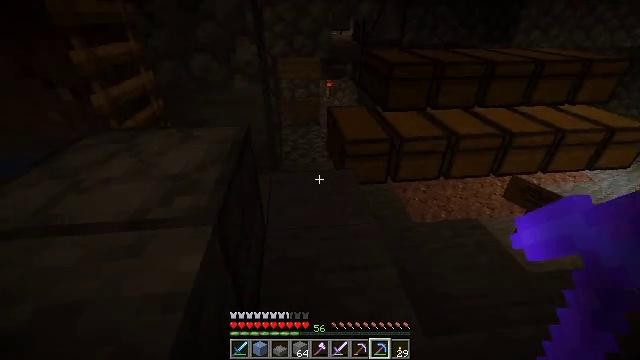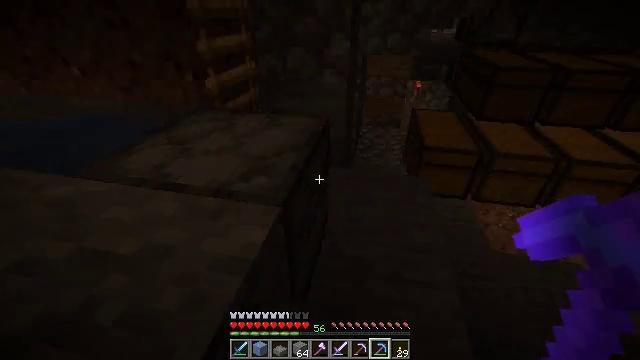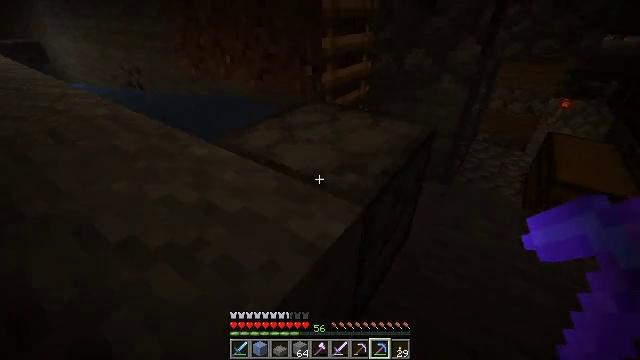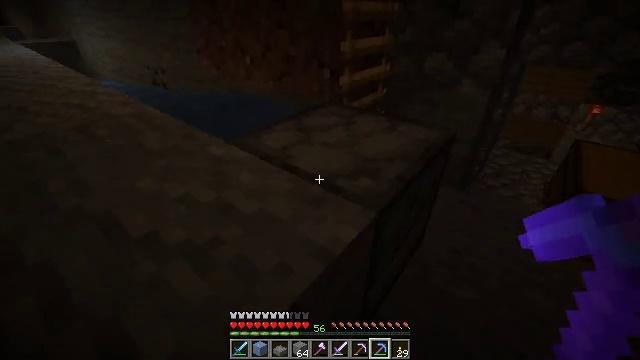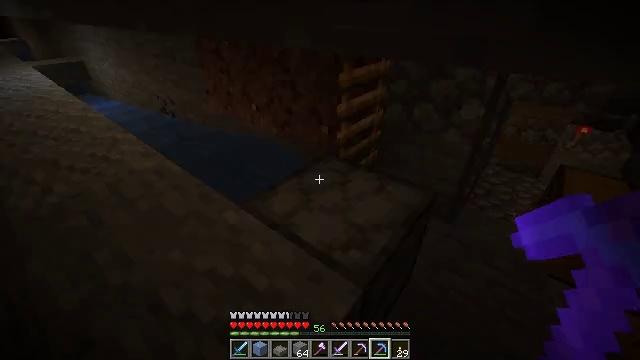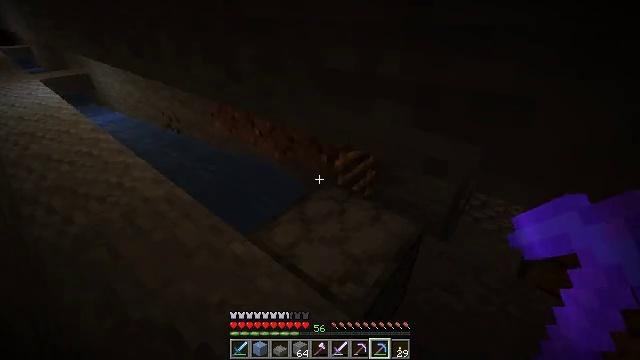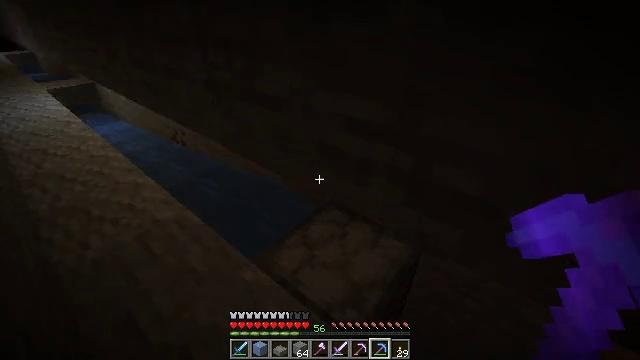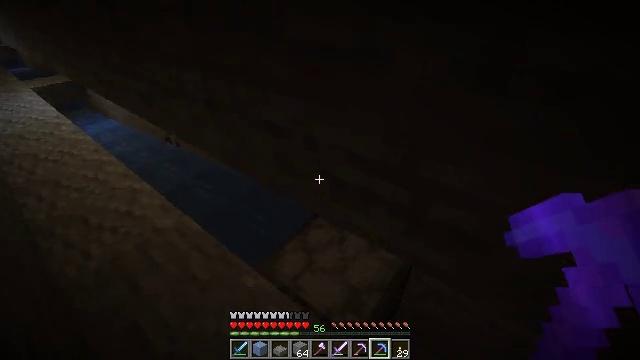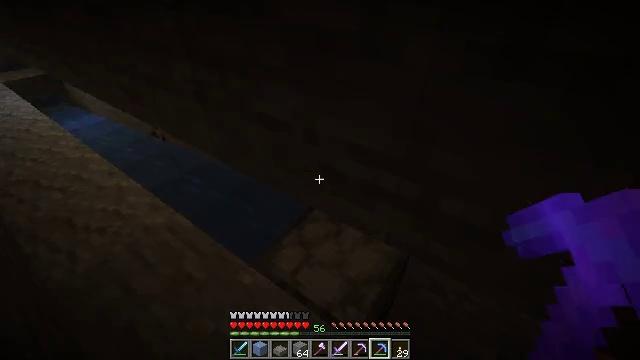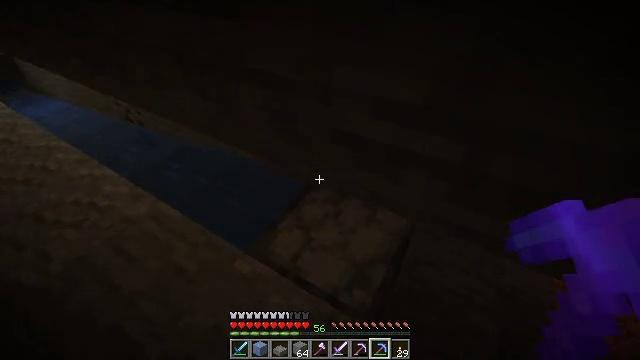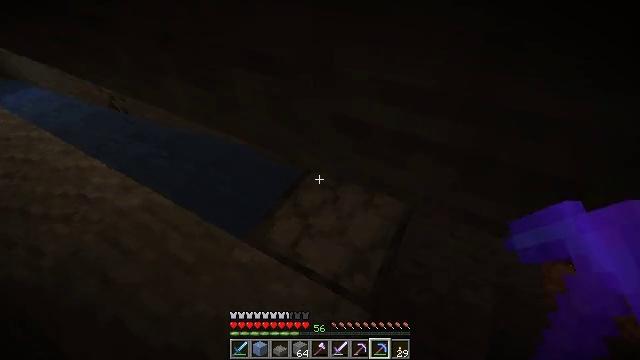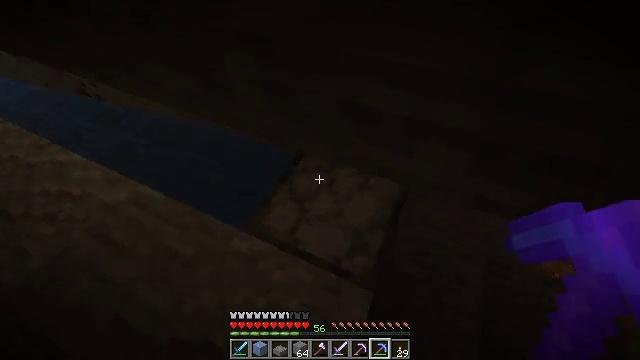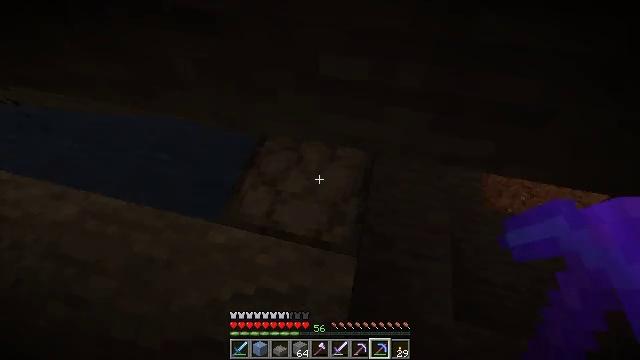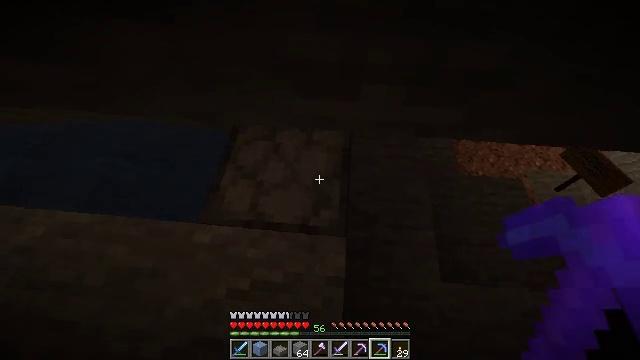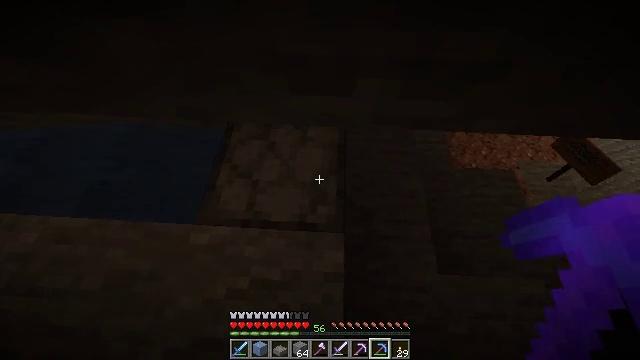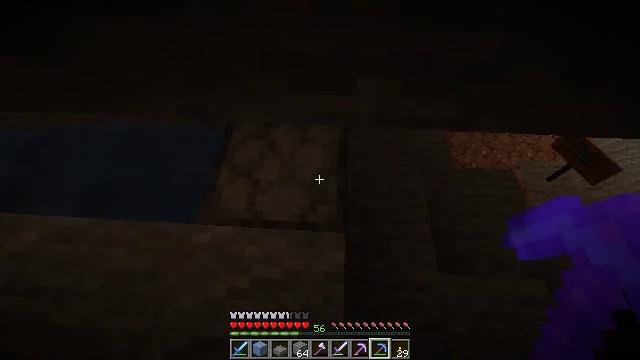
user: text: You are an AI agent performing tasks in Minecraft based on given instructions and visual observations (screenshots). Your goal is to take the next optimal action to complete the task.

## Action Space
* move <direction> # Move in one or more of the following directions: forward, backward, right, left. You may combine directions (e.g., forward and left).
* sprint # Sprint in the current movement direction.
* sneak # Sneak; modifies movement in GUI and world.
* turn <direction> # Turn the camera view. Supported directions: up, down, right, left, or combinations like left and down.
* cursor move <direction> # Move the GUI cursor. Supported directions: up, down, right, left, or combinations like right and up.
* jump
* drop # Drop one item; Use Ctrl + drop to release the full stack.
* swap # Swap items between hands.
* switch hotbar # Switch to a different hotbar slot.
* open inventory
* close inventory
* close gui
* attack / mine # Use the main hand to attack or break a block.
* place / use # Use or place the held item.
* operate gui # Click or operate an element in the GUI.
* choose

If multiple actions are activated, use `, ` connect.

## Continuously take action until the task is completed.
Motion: motion action
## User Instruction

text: Break the dropper block.
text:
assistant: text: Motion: turn left
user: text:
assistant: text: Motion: turn left
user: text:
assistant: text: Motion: move forward and move left, turn left, jump
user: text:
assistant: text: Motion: move forward and move left, jump
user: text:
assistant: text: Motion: move forward and move left, jump
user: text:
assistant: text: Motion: move forward and move left, jump
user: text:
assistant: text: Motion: move forward and move left, turn right and down, jump
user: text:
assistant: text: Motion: move forward and move left, turn right and down, jump
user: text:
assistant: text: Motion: move forward and move left, turn right and down
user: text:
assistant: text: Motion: turn right and down
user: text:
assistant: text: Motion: turn right and down
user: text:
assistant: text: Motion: turn right and down
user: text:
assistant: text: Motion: turn right and down
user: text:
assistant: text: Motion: turn right
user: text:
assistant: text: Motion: no_op
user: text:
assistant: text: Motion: no_op
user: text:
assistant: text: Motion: no_op
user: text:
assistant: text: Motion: no_op
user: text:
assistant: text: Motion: no_op
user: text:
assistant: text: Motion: no_op
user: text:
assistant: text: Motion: no_op
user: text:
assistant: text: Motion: no_op
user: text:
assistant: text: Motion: no_op
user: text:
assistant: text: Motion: no_op
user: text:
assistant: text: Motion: no_op
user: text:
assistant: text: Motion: no_op
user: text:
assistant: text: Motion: no_op
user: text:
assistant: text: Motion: no_op
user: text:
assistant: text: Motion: no_op
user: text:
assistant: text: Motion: turn left